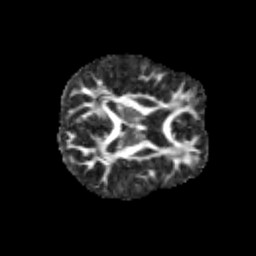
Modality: FA
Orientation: axial
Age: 13
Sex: female
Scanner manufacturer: siemens
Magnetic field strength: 3 T
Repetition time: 3.8 s
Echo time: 0.07 s